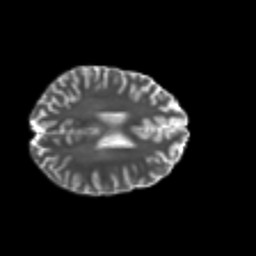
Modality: T2w
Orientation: axial
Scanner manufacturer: philips
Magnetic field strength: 3 T
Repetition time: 8.6 s
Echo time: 0.127 s